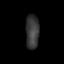
Tissue: skin
Cell type: Epithelial cells
Senescence score: 0.2681
Nuclear area (px): 451
Mean DAPI intensity: 56.559